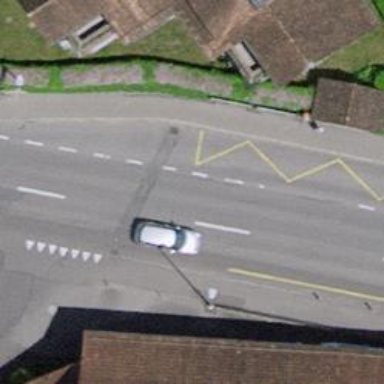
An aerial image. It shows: Public transport stop position.